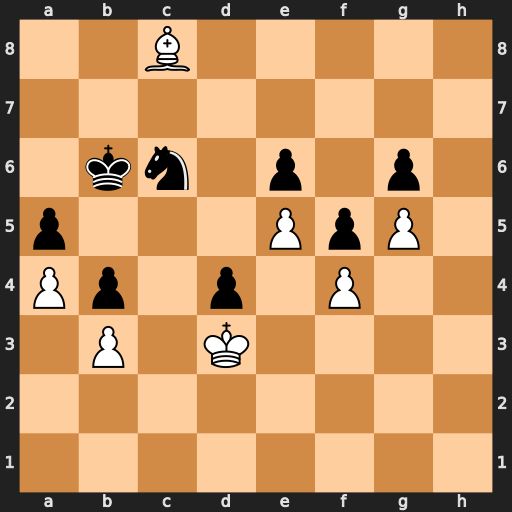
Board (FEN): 2B5/8/1kn1p1p1/p3PpP1/Pp1p1P2/1P1K4/8/8
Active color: w
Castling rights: -
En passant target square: -
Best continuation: Kc4 d3 Kxd3